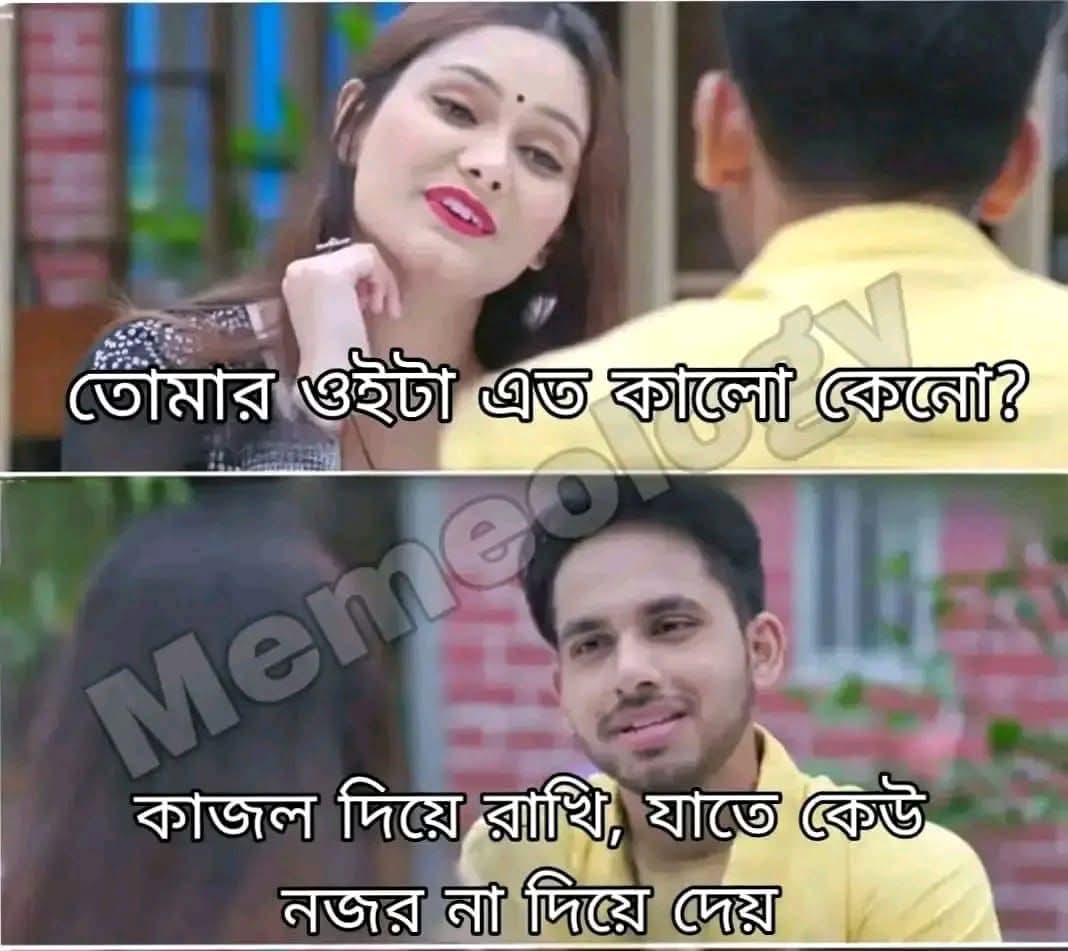
Text: তোমার ওইটা এত কালো কেনো?
কাজল দিয়ে রাখি, যাতে কেউ নজর না দিয়ে দেয়
Label: Non Hate